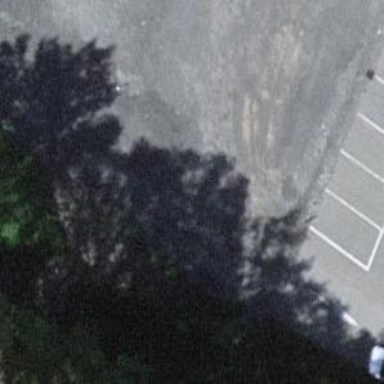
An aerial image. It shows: Asphalt parking aisle off service road.